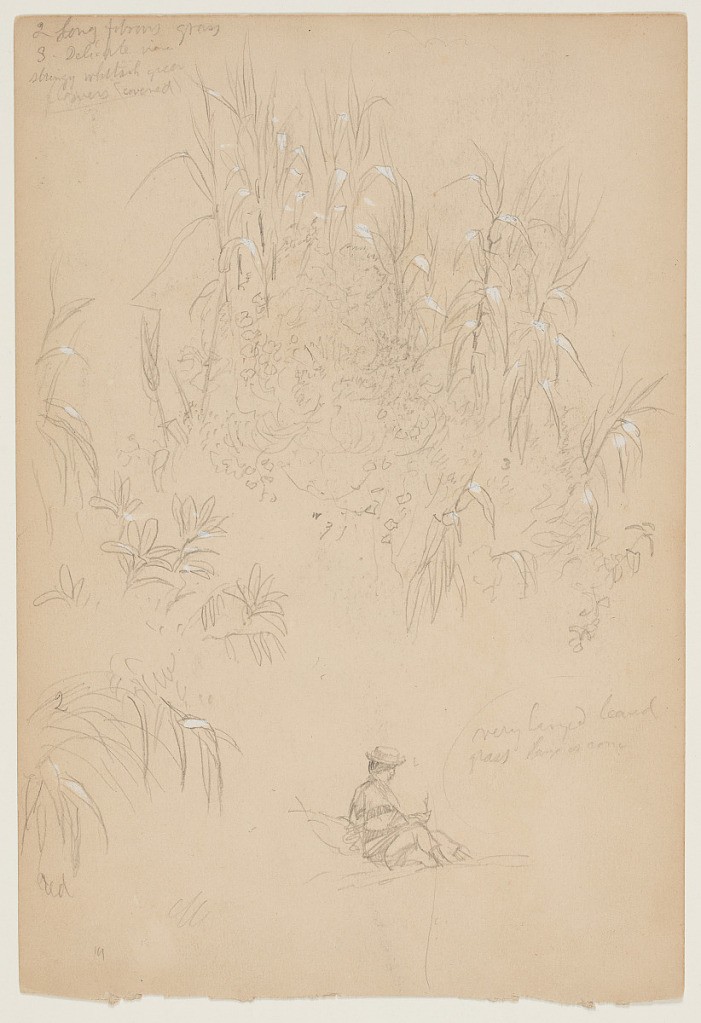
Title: Botanical Studies with a Seated Figure, Ecuador
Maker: Frederic Edwin Church, American, 1826–1900
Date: probably May 1857
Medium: Graphite, brush and white gouache on tan wove paper
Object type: Drawing
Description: Botanical and figures sketches from Ecuador showing views of tall grass and mixed vegetation with a seated human figure. At center and left, a mass of tall grass and other foliage is visible. A seated figure dressed in local Ecuadorian clothing (a hat and poncho or ruana) is situated at lower right.